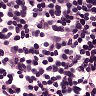
Metastatic tissue present: no